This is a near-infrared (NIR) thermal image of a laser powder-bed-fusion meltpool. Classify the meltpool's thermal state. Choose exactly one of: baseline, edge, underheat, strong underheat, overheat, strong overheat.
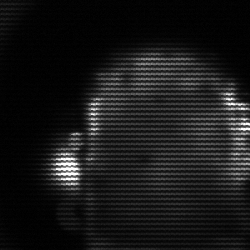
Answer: baseline